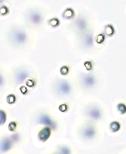
Label: Phaeocystis